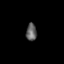
Tissue: prostate
Cell type: Epithelial cells
Senescence score: 0.3492
Nuclear area (px): 181
Mean DAPI intensity: 96.392